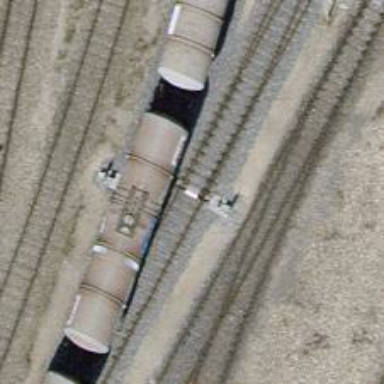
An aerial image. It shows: Railway switch.